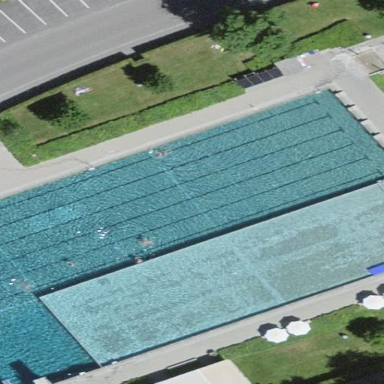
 perfect for swimming and other water activities."